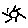
Label: sun